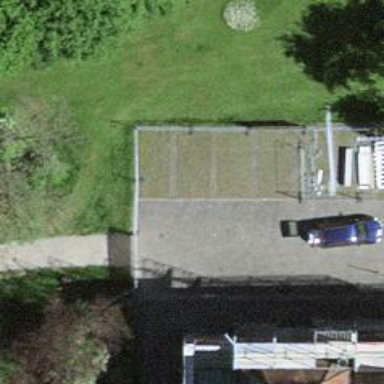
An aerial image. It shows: Parking available on the street side.